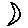
Label: moon